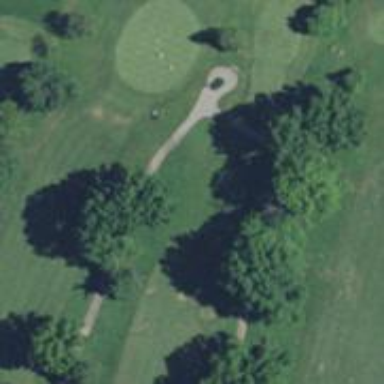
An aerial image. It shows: Grass area designated as golf tee.